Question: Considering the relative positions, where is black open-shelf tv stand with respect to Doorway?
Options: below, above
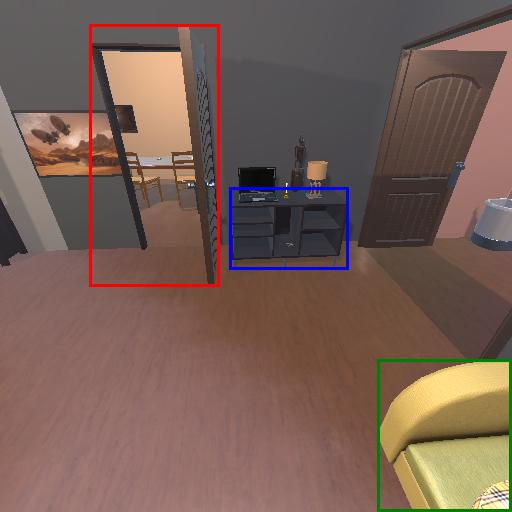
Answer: below